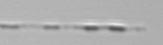
Label: Leptocylindrus